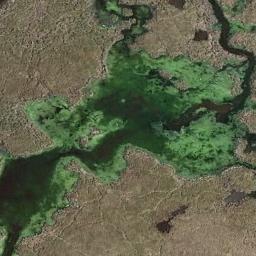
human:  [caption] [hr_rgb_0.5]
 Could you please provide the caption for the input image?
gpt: There are a few brown bare lands in the river in a wetland with sparse green plants on the bare lands .

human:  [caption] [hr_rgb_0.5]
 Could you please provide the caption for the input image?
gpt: Half of this wetland is flooded .

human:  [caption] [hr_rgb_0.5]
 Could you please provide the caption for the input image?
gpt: The wetland consists of bare land, Green plants and water .

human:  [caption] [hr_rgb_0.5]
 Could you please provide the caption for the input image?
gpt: There are many different shapes of water around the wetlands .

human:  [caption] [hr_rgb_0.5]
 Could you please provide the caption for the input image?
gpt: There are some green areas and much bare land on the wetland .